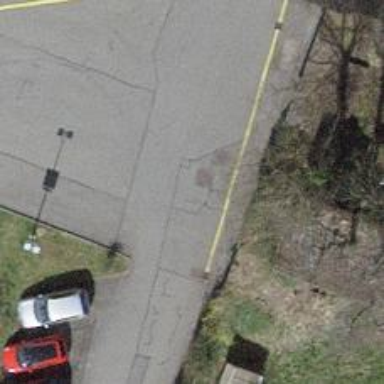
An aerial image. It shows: Asphalt service road.